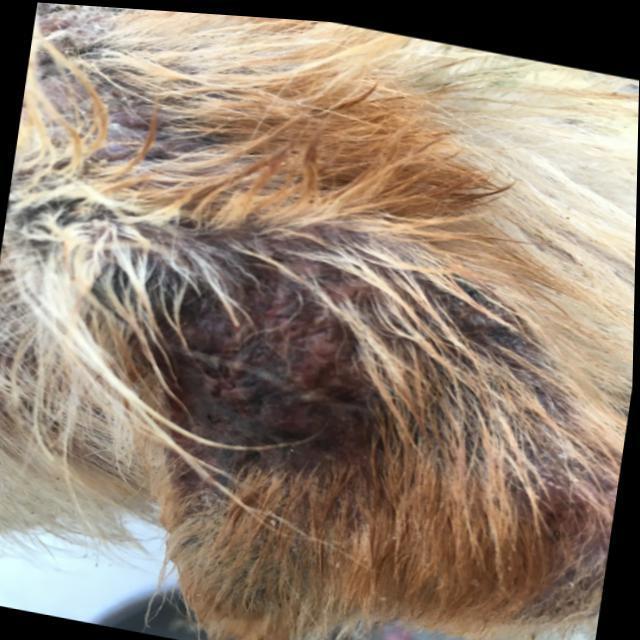
Canine demodicosis (Demodex mange) — caused by Demodex canis mites. Presents with alopecia, follicular papules, pustules, and comedones. Often localized on face and forelimbs.